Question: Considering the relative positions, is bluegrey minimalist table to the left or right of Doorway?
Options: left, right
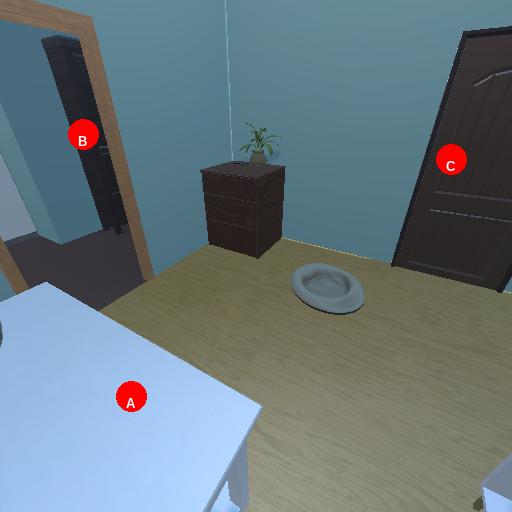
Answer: left